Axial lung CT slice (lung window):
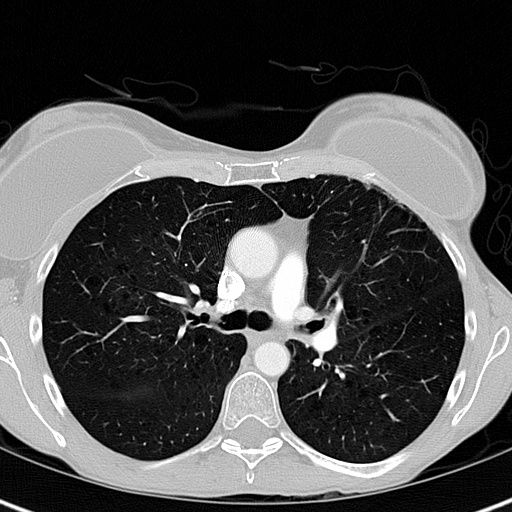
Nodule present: no